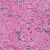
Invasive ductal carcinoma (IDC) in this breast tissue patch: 1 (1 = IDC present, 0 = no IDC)